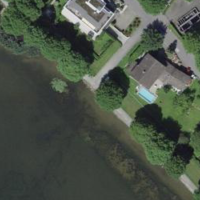
EUNIS habitat code: 14
Species observed at this site:
Melilotus albus